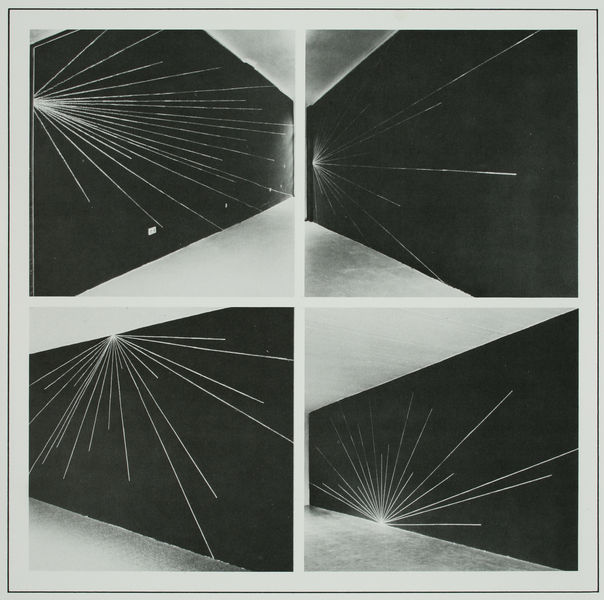
Titel: Different Lines from the Midpoint
Künstler: Sol Lewitt
Standort: Düsseldorf
Institution: Galerie Konrad Fischer
Schlagwörter: weiß, grau, licht, raum, schwarz, wand, rahmen, flach, boden, decke, seitlich, fotos, abstrakt, flächen, linien, foto, oben, unten, wände, vier, kreuz, links, strahlen, geometrisch, seiten, sol, dreiecke, lewitt, quadrat, richtungen, sol lewitt